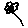
Label: flower